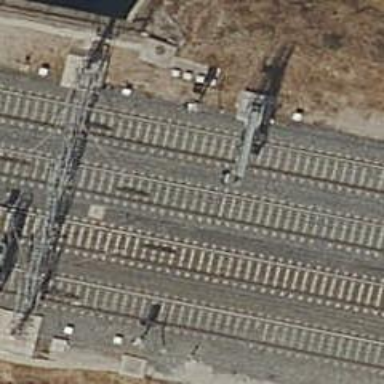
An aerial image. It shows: Railway track with contact line for electrification.